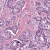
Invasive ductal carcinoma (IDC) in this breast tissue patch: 1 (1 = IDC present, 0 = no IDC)